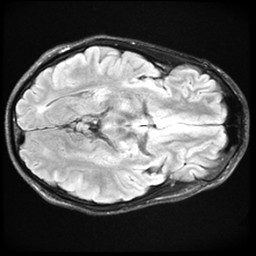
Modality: FLAIR
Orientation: axial
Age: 28
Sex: male
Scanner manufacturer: ge
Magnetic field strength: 3 T
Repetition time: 11 s
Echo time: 0.1497 s